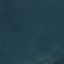
Label: Forest